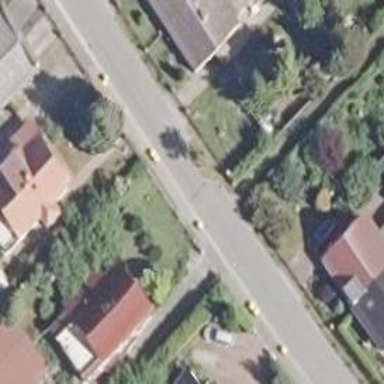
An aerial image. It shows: Choker traffic calming measure on the right side.